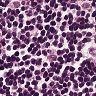
Metastatic tissue present: no